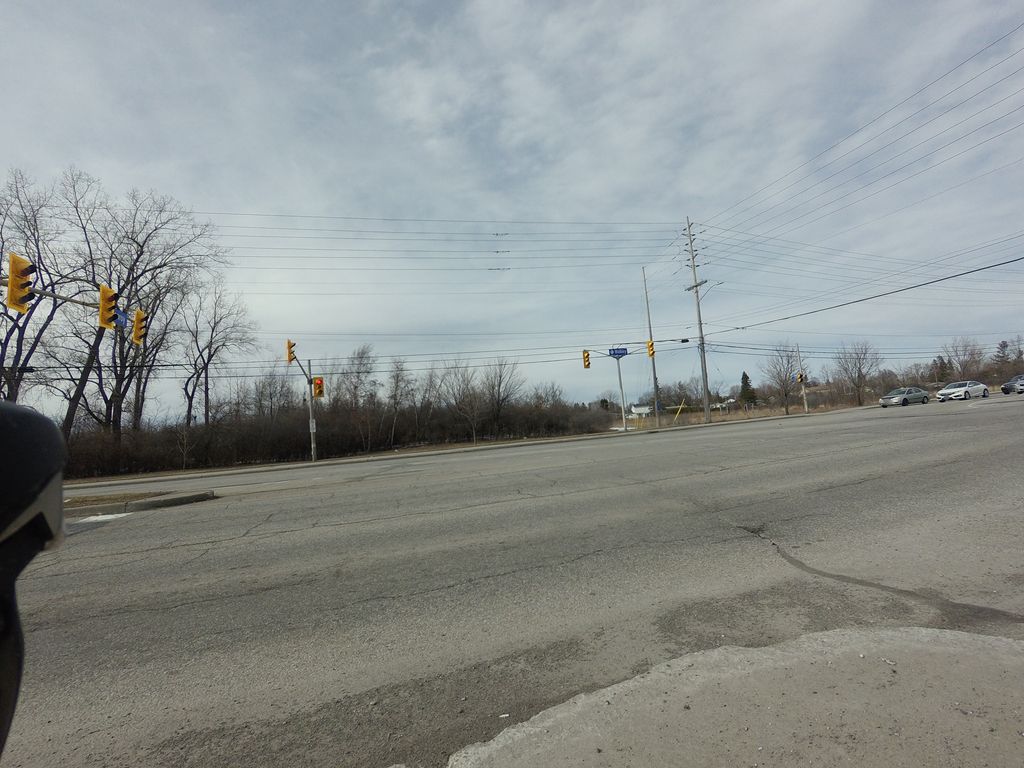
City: ottawa-gatineau